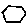
Label: hexagon